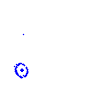
Particle: proton